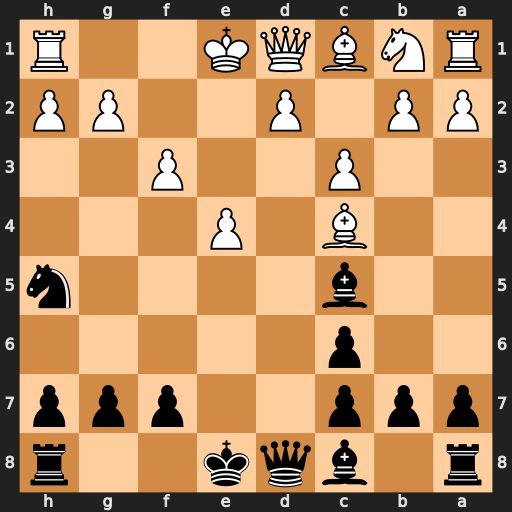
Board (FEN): r1bqk2r/ppp2ppp/2p5/2b4n/2B1P3/2P2P2/PP1P2PP/RNBQK2R
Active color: b
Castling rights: KQkq
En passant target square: -
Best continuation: Qh4+ g3 Nxg3 hxg3 Qxh1+